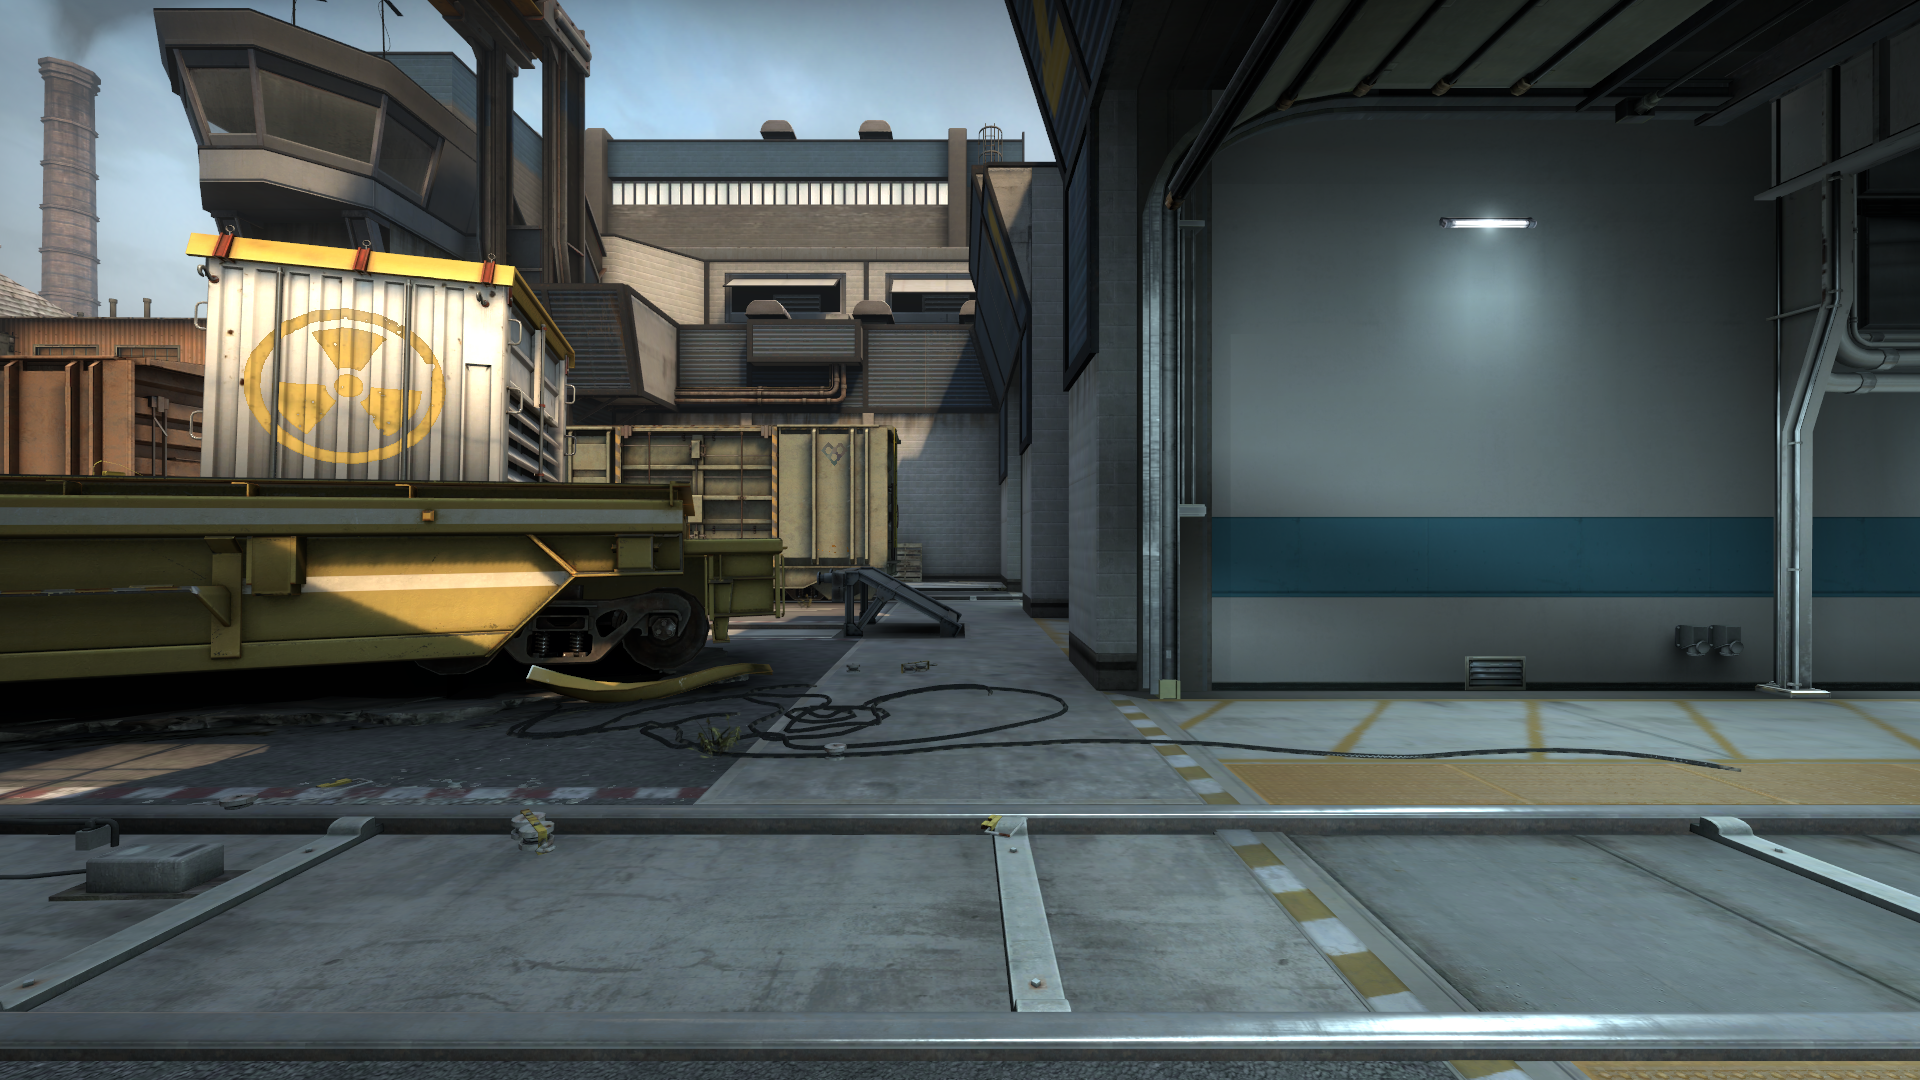
Map: de_train